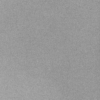
Label: dusty